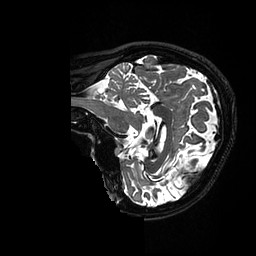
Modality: T2w
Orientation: sagittal
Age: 34
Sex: female
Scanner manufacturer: ge
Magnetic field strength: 3 T
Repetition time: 3.202 s
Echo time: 0.0669 s